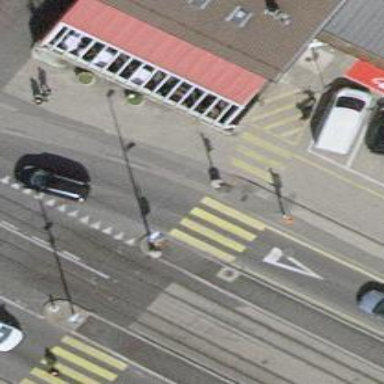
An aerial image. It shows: Marked zebra crossing on the road.